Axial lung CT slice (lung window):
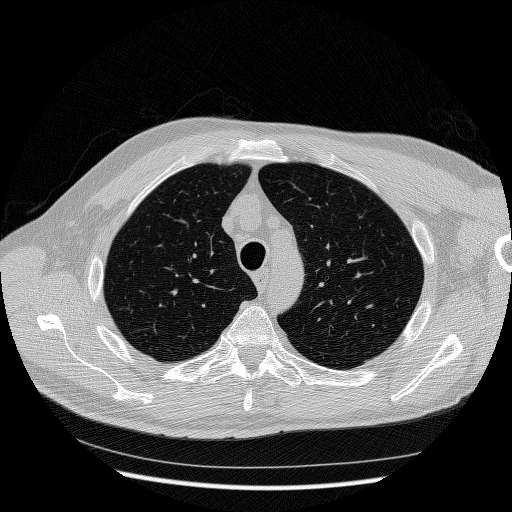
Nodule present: no